Question: I am trying to make a horizontal drop down menu in CSS. However, it appears vertically:

I want the two topmost menu items to be horizontal. What can I do, besides making a table with one row?
'''
ul ul {
display: none;
}
ul li:hover > ul {
display: block;
}
'''
'''
<ul>
<li>
<a href="#">abc</a>
<ul>
<li><a href="#">abc</a></li>
<li><a href="#">abc</a></li>
</ul>
</li>
<li>
<a href="#">abc</a>
<ul>
<li><a href="#">abc</a></li>
<li><a href="#">abc</a></li>
</ul>
</li>
</ul>
'''
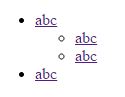
Answer: You can try floating the list items:
'''
.root {
overflow: hidden; /* clear float */
}
.root > li {
float: left;
}
'''
'''
<ul class="root">
<li>
<a href="#">abc</a>
<ul>
<li><a href="#">abc</a></li>
<li><a href="#">abc</a></li>
</ul>
</li>
<li>
<a href="#">abc</a>
<ul>
<li><a href="#">abc</a></li>
<li><a href="#">abc</a></li>
</ul>
</li>
</ul>
'''